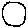
Label: circle